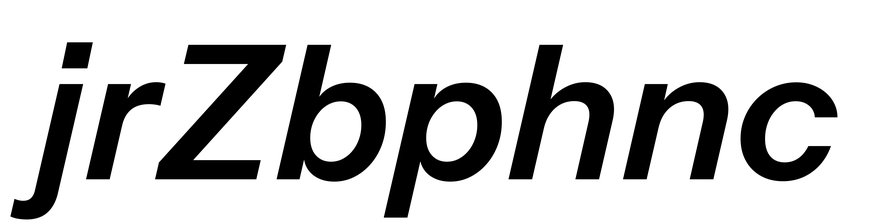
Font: InstrumentSans-Italic_SemiBold_Italic